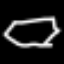
Label: octagon